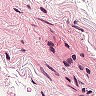
Metastatic tissue present: no